Field crop: tomato
Growth stage: 1
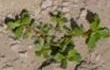
Species: portulaca